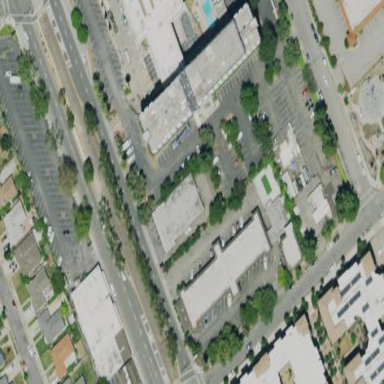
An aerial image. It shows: Building that is motel.